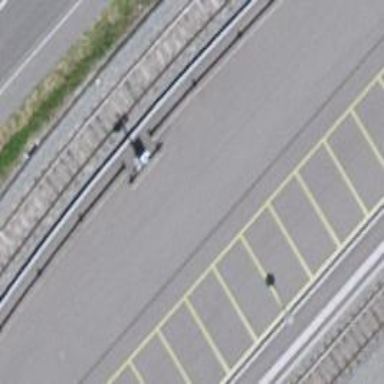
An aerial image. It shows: Guard rail as barrier.